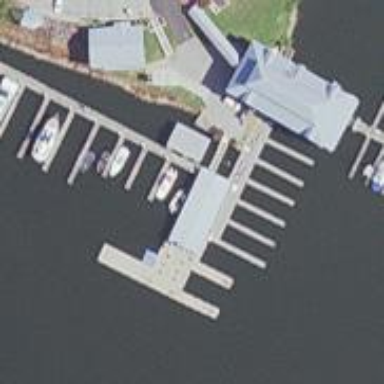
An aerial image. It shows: Man-made pier.